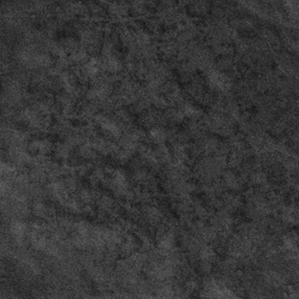
Label: frost